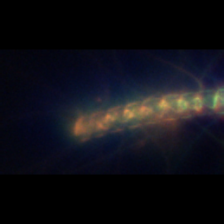
Taxon: Chaetoceros
Group: Diatoms